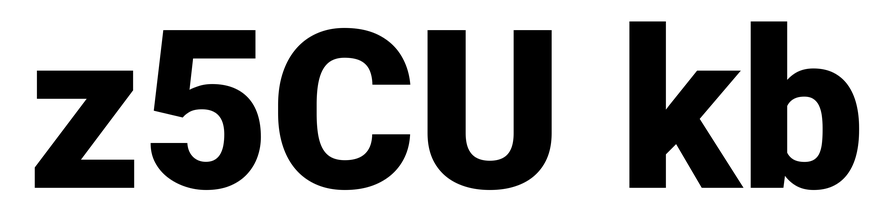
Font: Roboto_Black